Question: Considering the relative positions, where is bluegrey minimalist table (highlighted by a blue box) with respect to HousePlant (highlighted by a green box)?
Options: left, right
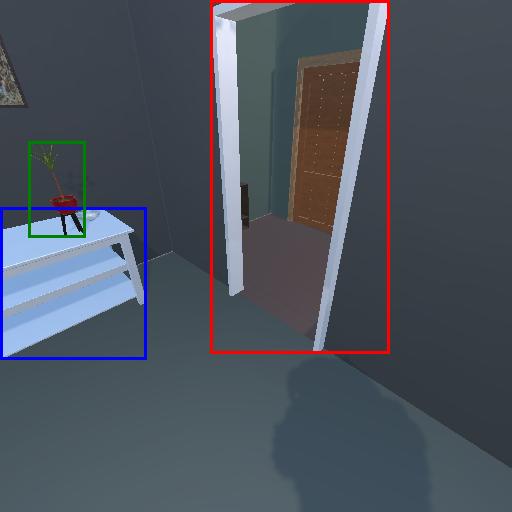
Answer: left